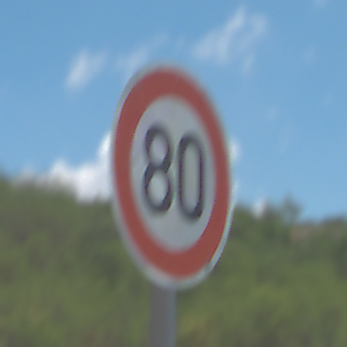
Verkehrszeichen: Geschwindigkeit80
Umgebung: Outdoor, Nature
Tageszeit: Midday
Wetter: PartlyCloudy
Licht: Natural
Jahreszeit: Autumn
Kontrast: HighContrast